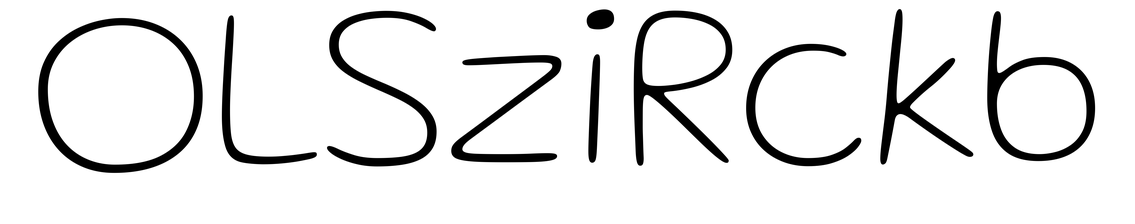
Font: Gluten_Thin